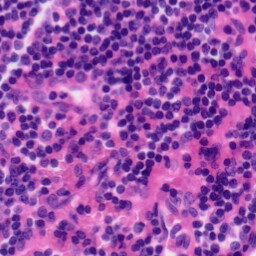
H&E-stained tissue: Tonsil